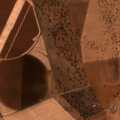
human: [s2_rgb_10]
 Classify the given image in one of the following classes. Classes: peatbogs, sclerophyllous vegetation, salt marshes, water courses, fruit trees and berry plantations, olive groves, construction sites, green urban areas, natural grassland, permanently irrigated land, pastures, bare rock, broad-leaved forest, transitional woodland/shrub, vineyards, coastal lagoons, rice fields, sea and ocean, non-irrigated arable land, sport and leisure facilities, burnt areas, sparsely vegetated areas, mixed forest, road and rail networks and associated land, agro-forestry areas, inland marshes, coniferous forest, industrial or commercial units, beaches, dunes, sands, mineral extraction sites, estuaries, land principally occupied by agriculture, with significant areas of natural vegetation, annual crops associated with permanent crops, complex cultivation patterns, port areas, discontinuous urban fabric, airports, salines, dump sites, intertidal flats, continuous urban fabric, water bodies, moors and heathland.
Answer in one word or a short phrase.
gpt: non-irrigated arable land, permanently irrigated land, agro-forestry areas